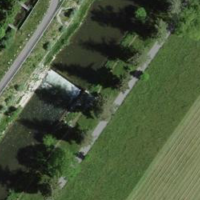
EUNIS habitat code: 25
Species observed at this site:
Jacobaea vulgaris
Petasites hybridus
Anthyllis vulneraria